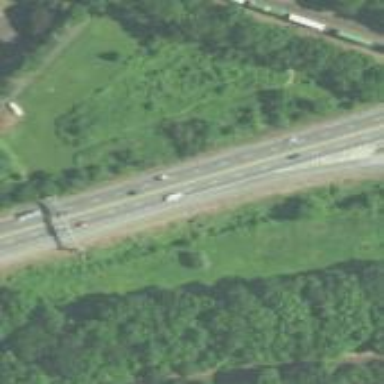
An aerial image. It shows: Motorway junction.